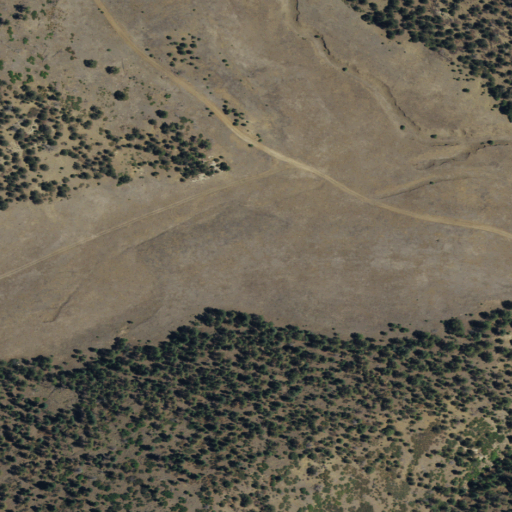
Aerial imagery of valley in New Mexico named House Canyon containing shrub, evergreen forest, herbaceous wetlands, woody wetlands, and grassland